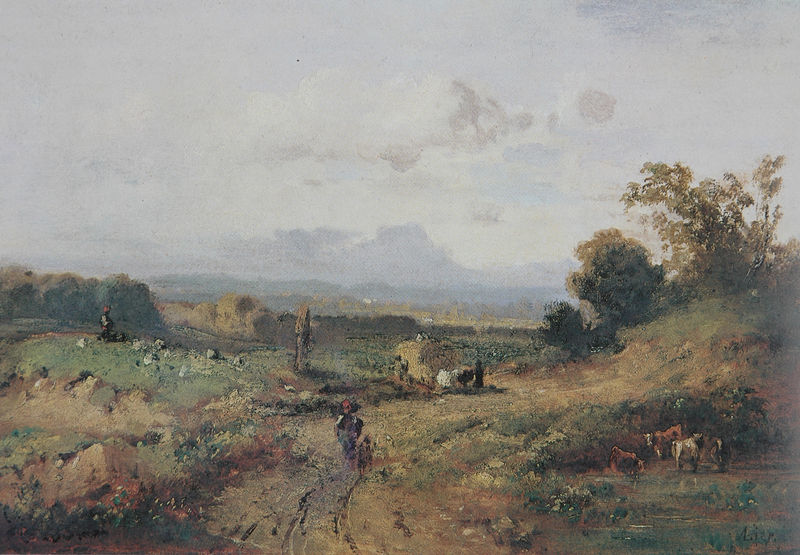
Titel: Heuernte im Murnauer Tal
Künstler: Adolf Heinrich Lier
Institution: (Privatbesitz)
Schlagwörter: baum, berg, blau, blätter, gemälde, himmel, laub, mann, wasser, weiß, wolken, bäume, gelb, grün, impressionismus, landschaft, menschen, ocker, teich, blumen, braun, frankreich, frau, grau, hell, schwarz, strasse, stroh, ölbild, blüten, gras, hund, rot, tier, tiere, tuch, weg, wiese, wolke, malerei, mensch, stein, steine, signatur, öl, ebene, erde, feld, felder, ferne, horizont, hügel, kühe, natur, stamm, strauch, vieh, weide, weite, busch, büsche, flach, gebüsch, pastos, pfad, sträucher, boden, land, wole, gold, kind, pflanzen, england, wald, bauern, karren, kinder, pferde, sommer, abhang, acker, bäuerin, ernte, feldweg, furchen, heu, spuren, berge, gebirge, hang, dunst, lila, violett, grasen, herde, kuh, landschaftsmalerei, rind, idylle, spazieren, spur, wagen, böschung, romantik, duktus, spielen, junge, steppe, bauer, gestalt, anbau, panorama, rinder, schaf, weiden, wandern, pinsel, küche, lanschaft, beete, landwirtschaft, tränke, himel, wagenspuren, schafe, ochsen, hirte, hirten, schäfer, wasserstelle, corot, heuschober, heuwagen, ernten, kuhhirte, wegkreuz, hirt, erntezeit, gebiet, feldarbbeit, grigorescu, heuh, wolkenberge, i,pressionismus, pf, wo0lken, weidevieh, weiter himmel